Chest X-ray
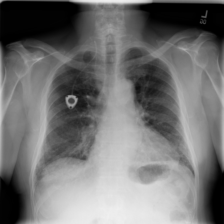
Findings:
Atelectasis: negative
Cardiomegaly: positive
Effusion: negative
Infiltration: positive
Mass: negative
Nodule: negative
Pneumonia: negative
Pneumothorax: negative
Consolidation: negative
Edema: negative
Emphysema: negative
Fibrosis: negative
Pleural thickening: negative
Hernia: negative